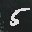
Label: 5